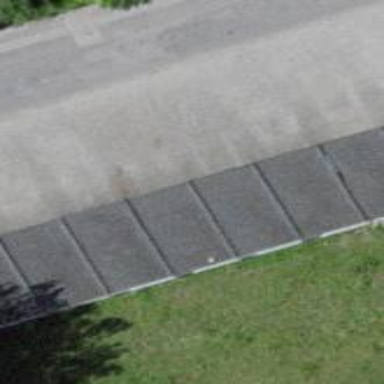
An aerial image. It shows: Group of garages.